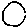
Label: circle